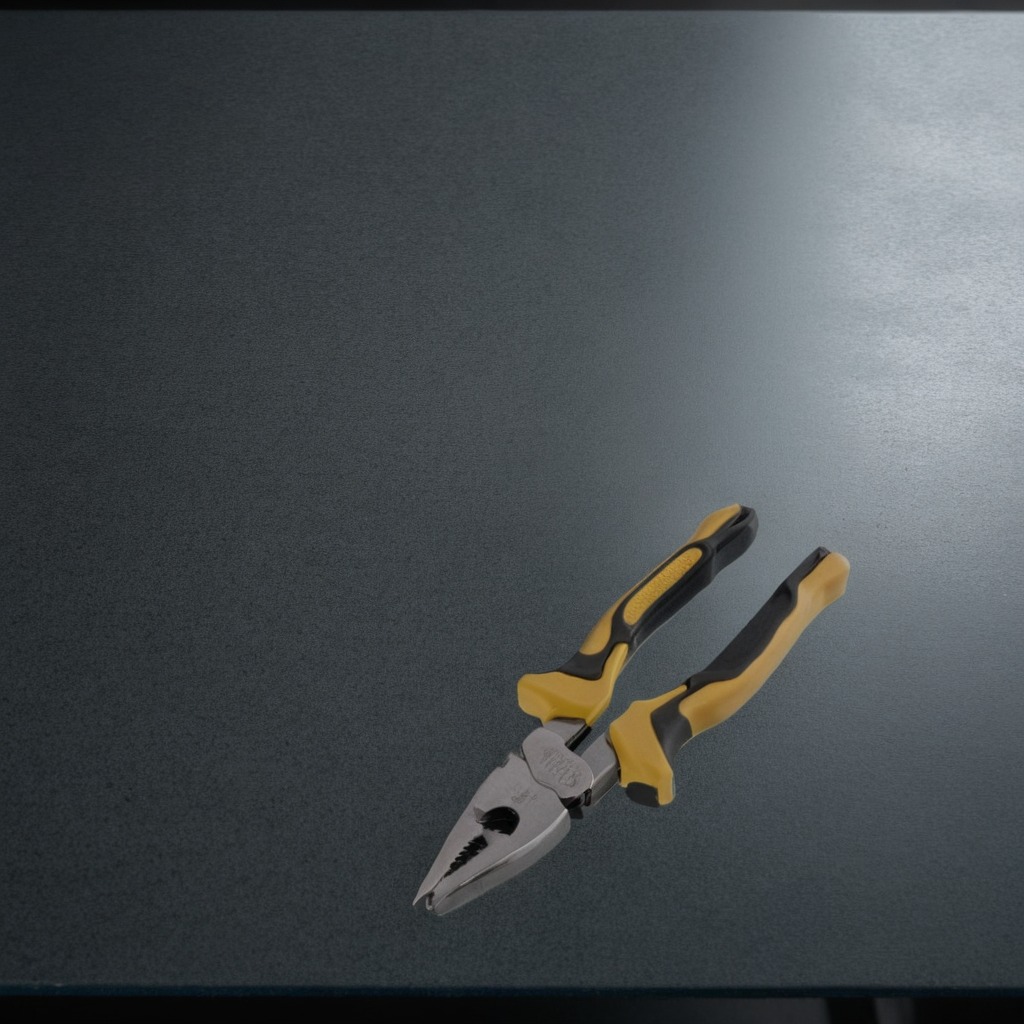
A plier is lying on the clean granite table inside a workshop at night.